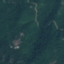
Land use / land cover: Forest